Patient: sex F, age 54
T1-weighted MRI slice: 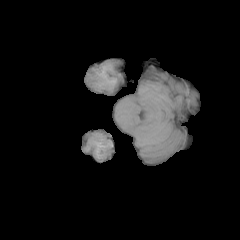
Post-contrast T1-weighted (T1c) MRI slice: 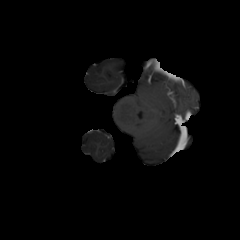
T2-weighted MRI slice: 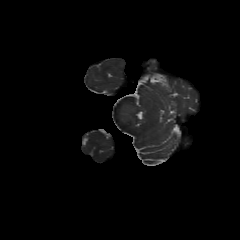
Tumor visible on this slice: no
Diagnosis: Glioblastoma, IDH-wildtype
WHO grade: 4